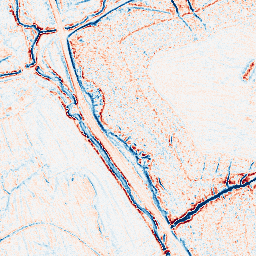
Category: edge_preserving
Decomposition family: anisotropic_diffusion
Decomposition parameters: iterations: 5
kappa: 100
gamma: 0.2
Upsampling method: sinc_blackman
Upsampling parameters: scale: 2
kernel_size: 16
Upsampling scale: 2